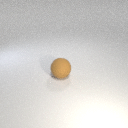
large brown rubber sphere